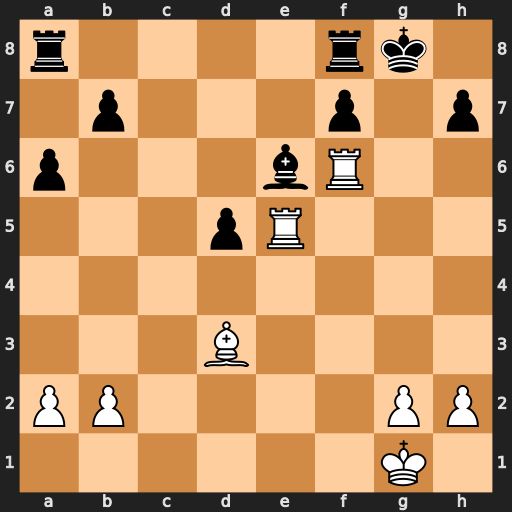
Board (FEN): r4rk1/1p3p1p/p3bR2/3pR3/8/3B4/PP4PP/6K1
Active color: w
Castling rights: -
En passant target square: -
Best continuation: Rg5+ Kh8 Rh6